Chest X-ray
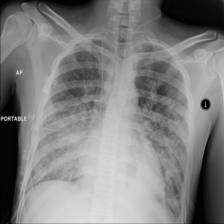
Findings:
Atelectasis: negative
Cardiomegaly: negative
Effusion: negative
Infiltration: negative
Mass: negative
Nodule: negative
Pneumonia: negative
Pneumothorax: negative
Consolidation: negative
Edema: negative
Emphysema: negative
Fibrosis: negative
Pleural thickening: negative
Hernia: negative